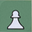
Piece: wP